Question: Count the number of objects in the diagram.
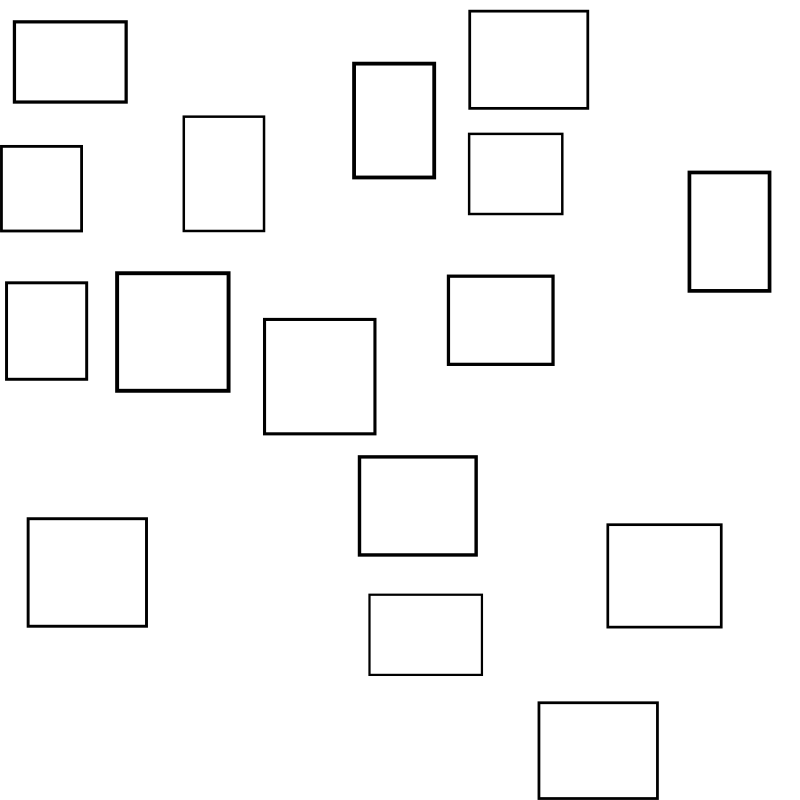
Answer: 16